Chest X-ray:
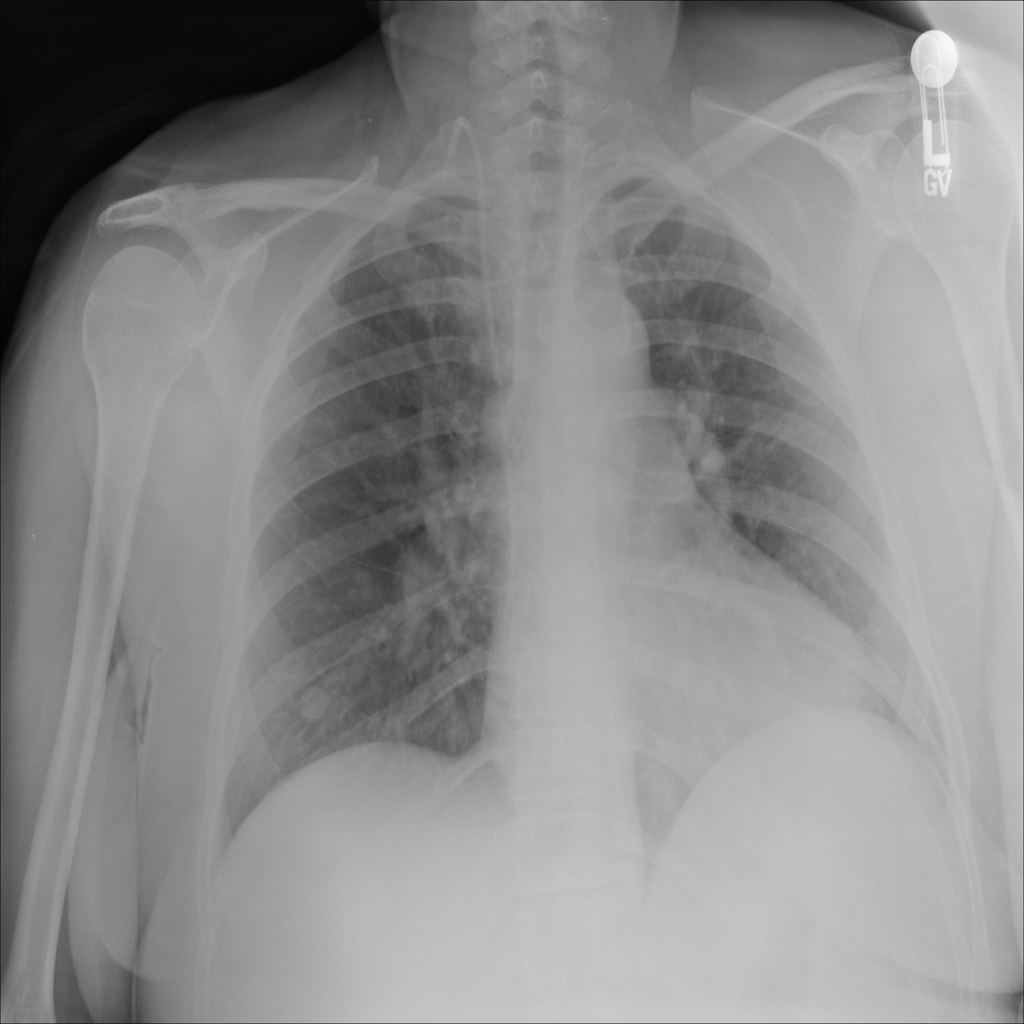
Findings: Nodule, Diffuse Nodule
No abnormal finding: no